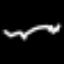
Label: squiggle